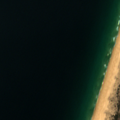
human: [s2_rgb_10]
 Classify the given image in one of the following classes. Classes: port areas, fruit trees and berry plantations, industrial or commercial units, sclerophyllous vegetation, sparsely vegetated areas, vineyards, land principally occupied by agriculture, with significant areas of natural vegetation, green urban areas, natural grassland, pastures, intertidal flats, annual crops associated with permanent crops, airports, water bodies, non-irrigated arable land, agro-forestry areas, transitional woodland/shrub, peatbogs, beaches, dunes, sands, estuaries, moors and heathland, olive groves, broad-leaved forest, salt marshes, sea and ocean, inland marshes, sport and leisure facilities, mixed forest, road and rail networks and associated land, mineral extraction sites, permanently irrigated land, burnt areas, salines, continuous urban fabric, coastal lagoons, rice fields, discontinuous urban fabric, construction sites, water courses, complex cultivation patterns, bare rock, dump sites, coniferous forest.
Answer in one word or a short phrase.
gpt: beaches, dunes, sands, sea and ocean